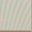
Piece: xx